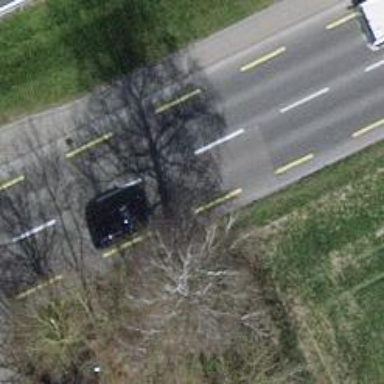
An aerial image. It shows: Secondary road with dedicated lane for cyclists.